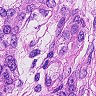
Metastatic tissue present: yes